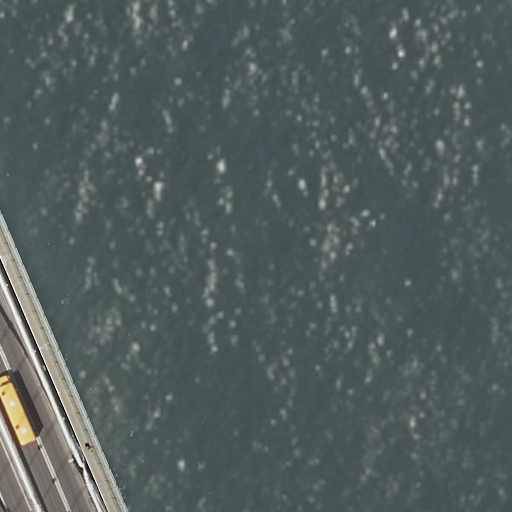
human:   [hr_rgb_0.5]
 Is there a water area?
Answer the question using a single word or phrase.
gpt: yes

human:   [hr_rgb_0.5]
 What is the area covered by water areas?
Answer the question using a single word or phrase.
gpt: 10605m2

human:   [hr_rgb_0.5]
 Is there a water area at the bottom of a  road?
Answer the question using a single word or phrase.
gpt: no

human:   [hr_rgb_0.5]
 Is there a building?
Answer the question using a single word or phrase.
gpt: no

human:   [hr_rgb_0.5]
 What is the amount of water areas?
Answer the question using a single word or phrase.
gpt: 1

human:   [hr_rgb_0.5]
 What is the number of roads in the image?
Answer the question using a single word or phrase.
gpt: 2

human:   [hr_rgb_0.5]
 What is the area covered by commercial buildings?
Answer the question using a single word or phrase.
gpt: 0m2

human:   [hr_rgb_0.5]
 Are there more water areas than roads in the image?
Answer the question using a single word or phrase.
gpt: no

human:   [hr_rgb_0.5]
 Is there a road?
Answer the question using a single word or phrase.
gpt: yes

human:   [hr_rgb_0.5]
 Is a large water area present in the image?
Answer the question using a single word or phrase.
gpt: yes

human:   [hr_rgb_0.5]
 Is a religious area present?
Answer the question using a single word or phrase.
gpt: no

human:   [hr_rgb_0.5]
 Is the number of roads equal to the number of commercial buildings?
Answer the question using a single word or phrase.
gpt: no

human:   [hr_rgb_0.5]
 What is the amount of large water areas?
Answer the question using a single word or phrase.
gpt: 1

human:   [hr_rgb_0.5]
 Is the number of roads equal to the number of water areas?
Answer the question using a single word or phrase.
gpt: no

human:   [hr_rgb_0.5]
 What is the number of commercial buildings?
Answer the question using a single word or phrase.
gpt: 0

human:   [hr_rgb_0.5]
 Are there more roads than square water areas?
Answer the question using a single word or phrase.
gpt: yes

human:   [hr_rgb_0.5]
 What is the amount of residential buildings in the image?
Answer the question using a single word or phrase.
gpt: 0

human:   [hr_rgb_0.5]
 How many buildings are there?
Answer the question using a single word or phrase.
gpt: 0

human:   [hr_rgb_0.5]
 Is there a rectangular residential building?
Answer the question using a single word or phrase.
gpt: no

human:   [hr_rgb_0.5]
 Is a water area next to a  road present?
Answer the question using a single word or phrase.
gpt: yes

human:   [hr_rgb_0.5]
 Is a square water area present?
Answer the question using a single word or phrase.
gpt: no

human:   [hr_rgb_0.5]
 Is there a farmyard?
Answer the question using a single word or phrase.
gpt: no

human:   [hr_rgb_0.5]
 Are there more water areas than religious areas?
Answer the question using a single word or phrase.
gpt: yes

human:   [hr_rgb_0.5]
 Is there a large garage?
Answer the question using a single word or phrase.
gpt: no

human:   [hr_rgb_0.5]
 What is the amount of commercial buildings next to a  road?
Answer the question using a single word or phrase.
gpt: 0

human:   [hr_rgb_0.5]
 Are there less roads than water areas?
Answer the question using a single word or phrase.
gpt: no

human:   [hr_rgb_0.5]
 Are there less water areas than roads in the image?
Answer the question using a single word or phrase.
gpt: yes

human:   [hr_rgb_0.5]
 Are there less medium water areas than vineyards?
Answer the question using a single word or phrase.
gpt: no

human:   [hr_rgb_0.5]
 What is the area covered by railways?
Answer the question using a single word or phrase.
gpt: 0m2

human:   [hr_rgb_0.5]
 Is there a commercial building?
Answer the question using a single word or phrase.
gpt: no

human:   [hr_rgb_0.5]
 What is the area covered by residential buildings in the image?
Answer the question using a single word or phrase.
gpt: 0m2

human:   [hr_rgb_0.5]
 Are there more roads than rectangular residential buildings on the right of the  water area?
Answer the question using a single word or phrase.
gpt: yes

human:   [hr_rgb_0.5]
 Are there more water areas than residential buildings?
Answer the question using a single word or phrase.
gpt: yes

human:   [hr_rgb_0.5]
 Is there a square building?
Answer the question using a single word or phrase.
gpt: no

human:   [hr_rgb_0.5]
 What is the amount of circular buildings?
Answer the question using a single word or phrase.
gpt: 0

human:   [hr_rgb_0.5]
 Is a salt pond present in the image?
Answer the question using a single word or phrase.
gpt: no

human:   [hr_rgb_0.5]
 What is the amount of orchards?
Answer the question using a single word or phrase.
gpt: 0

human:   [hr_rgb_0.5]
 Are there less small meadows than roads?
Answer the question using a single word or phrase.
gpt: yes

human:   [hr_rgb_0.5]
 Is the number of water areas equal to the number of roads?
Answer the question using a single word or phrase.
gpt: no

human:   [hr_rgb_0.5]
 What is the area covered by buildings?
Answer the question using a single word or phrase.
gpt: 0m2

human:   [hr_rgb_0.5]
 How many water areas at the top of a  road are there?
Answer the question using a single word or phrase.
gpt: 0

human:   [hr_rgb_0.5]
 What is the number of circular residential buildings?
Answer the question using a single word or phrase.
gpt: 0

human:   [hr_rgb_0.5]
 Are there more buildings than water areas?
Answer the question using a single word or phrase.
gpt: no

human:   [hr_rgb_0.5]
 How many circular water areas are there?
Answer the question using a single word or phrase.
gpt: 0

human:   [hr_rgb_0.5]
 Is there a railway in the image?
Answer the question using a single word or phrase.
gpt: no

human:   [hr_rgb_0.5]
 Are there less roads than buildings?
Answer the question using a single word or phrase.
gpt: no

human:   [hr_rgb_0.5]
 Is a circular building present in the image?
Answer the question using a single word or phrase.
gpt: no

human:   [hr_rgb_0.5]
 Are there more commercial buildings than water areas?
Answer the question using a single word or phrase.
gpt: no

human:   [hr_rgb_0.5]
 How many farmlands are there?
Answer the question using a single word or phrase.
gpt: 0

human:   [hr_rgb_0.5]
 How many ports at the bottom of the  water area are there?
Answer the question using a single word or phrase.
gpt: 0

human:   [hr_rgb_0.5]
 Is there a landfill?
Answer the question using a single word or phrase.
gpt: no

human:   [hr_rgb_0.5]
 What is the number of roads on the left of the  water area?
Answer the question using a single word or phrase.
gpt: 2

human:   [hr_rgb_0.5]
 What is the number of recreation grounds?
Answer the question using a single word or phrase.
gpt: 0

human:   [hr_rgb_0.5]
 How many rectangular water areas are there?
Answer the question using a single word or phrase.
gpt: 1

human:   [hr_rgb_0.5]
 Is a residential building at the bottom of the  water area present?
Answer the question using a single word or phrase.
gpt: no

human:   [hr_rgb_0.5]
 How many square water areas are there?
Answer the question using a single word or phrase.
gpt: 0

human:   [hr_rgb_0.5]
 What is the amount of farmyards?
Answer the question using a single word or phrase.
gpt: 0

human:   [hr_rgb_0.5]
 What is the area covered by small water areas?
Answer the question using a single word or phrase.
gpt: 0m2

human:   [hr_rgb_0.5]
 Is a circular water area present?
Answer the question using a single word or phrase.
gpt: no

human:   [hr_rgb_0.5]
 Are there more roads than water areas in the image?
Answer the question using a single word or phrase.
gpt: yes

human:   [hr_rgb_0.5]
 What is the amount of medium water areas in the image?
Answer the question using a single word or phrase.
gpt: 0

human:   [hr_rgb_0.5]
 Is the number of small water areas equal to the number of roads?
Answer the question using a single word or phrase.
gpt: no

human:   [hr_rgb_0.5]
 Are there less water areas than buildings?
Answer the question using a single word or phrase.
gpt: no

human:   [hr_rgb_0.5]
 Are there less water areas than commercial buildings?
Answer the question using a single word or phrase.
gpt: no